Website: lowes
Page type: customer-info-address
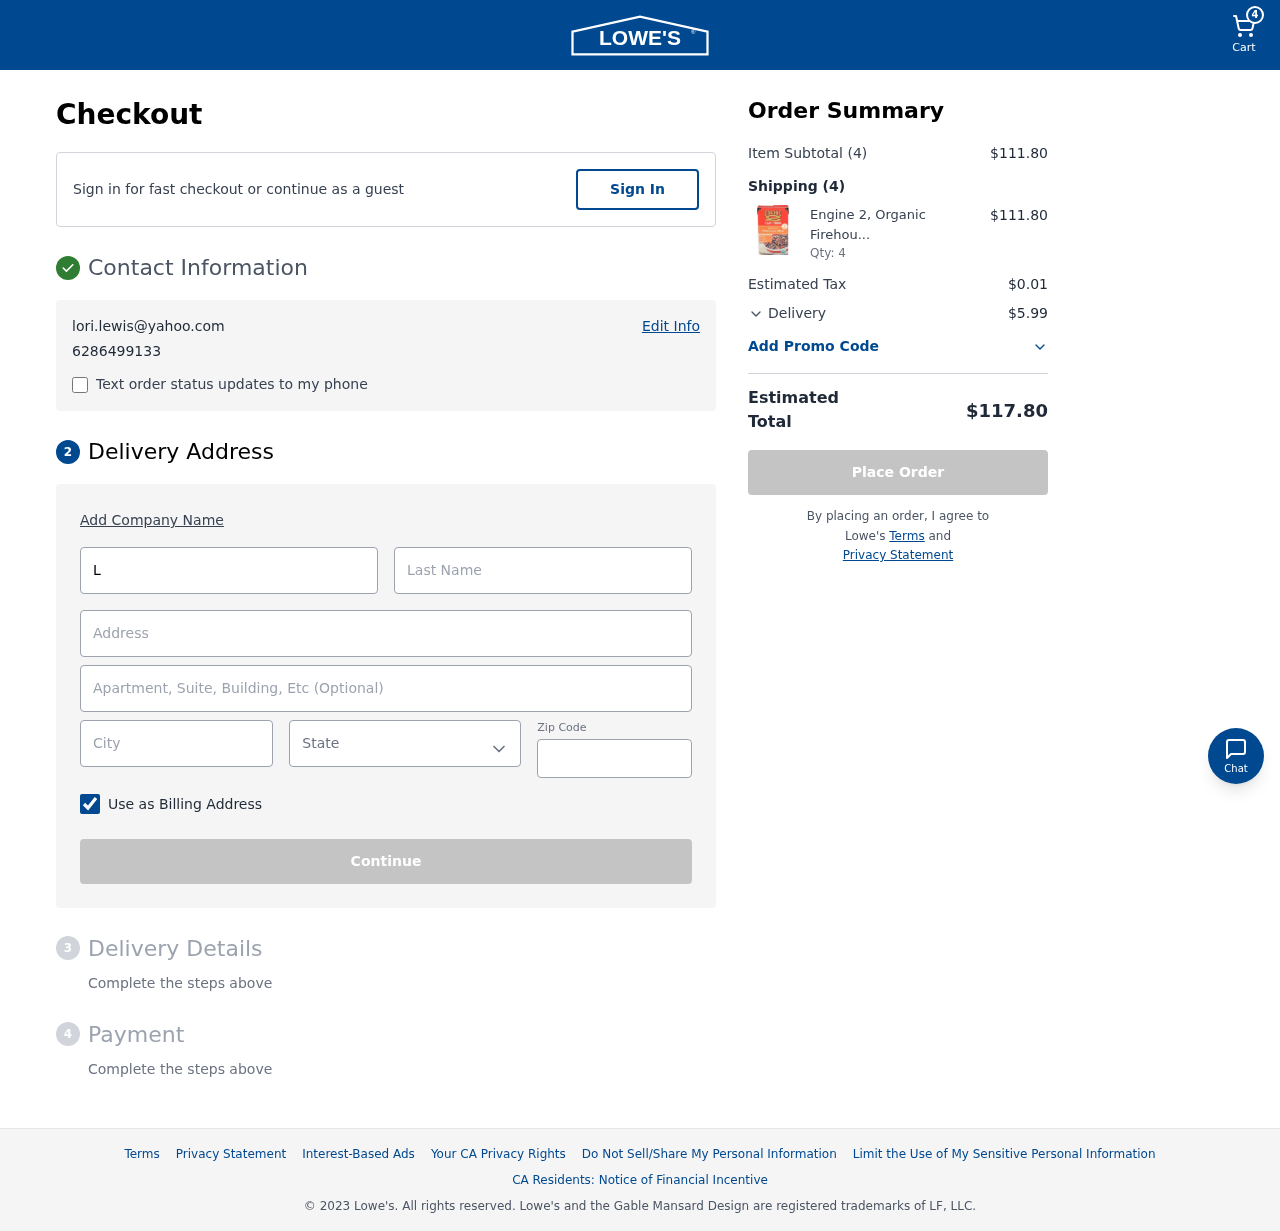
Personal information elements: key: PII_CITY
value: Fernandezberg
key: PII_EMAIL
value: lori.lewis@yahoo.com
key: PII_FIRSTNAME
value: Lori
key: PII_LASTNAME
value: Lewis
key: PII_PHONE
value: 6286499133
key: PII_POSTCODE
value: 67933
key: PII_STATE
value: Kentucky
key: PII_STREET
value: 89274 Le Estate
Product elements: key: PRODUCT1_NAME
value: Engine 2, Organic Firehouse Chili, 17 oz
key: PRODUCT1_QUANTITY
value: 4
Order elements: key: ORDER_NUM_ITEMS
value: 4
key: ORDER_SUBTOTAL
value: $111.80
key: ORDER_NUM_ITEMS2
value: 4
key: ORDER_SUBTOTAL2
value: $111.80
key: ORDER_TAX
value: $0.01
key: ORDER_SHIPPING_COST
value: $5.99
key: ORDER_TOTAL
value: $117.80